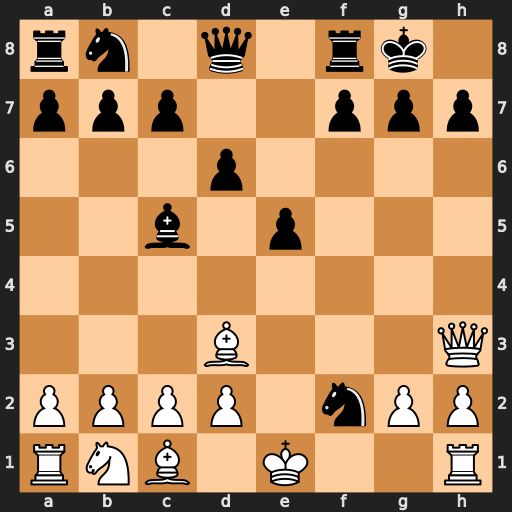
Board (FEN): rn1q1rk1/ppp2ppp/3p4/2b1p3/8/3B3Q/PPPP1nPP/RNB1K2R
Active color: w
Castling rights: KQ
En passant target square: -
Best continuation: Qxh7#